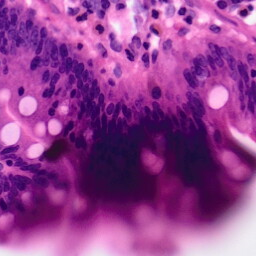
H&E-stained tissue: Pancreatic